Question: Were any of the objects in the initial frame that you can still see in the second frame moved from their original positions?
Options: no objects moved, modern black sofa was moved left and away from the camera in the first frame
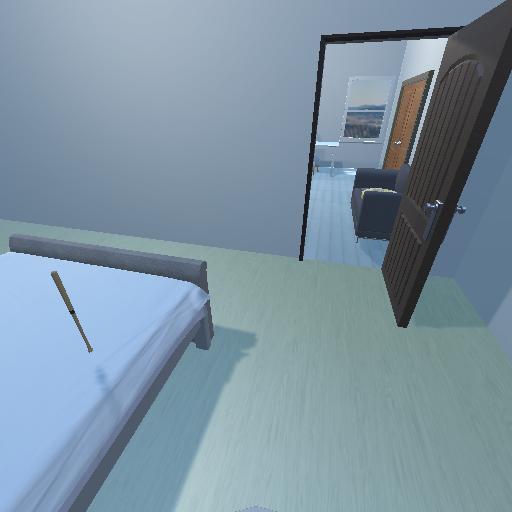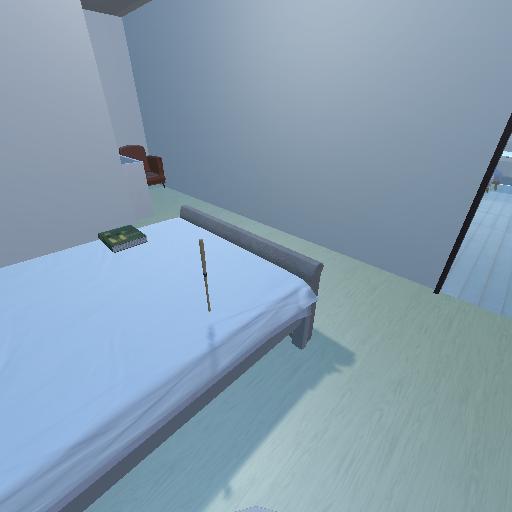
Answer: no objects moved